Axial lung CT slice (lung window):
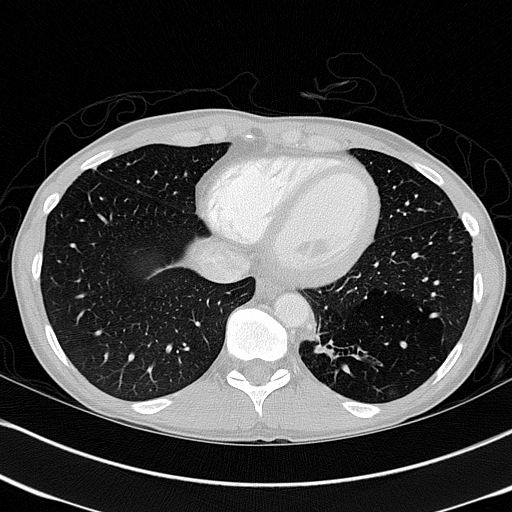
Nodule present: no